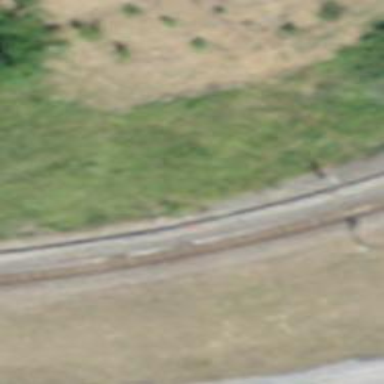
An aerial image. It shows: Narrow-gauge railway track electrified by contact line.